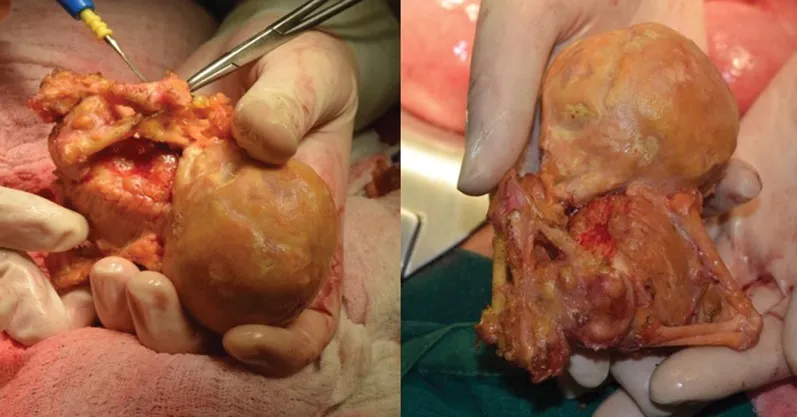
Mummified fetus extracted during laparotomy.
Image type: medical_photograph (other_medical_photograph)